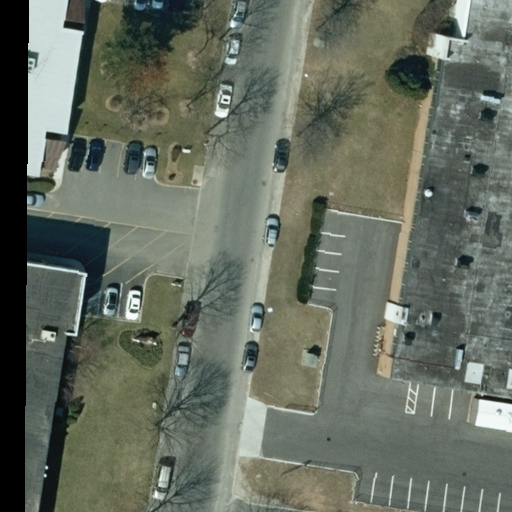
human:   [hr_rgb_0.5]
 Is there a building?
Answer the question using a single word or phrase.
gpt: yes

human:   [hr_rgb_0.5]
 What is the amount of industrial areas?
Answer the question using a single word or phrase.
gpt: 1

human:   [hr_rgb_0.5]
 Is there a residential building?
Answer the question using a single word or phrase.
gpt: no

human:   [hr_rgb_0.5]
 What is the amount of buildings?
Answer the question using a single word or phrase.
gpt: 4

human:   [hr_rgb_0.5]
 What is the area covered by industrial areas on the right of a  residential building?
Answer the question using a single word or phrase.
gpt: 0m2

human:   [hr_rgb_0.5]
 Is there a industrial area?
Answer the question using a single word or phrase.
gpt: yes

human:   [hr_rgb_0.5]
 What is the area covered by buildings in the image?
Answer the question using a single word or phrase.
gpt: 4452m2

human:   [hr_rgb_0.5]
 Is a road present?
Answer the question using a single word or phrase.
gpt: yes

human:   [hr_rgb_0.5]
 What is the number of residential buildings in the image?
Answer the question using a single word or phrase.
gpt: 0

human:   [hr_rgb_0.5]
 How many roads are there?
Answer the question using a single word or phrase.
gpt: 1

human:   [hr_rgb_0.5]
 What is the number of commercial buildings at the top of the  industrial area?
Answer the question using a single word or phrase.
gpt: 2

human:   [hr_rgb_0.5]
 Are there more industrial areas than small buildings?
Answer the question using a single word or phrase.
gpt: no

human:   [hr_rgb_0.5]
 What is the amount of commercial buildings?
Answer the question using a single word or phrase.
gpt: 2

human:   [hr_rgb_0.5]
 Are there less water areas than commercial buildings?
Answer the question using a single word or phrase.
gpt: yes

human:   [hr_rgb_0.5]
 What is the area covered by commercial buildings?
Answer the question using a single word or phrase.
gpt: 789m2

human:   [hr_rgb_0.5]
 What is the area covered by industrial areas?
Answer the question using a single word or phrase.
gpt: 10623m2

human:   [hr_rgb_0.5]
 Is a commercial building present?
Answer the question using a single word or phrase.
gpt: yes

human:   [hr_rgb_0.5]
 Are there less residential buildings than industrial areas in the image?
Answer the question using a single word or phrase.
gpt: yes

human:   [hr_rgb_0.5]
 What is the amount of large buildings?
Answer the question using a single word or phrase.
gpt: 1

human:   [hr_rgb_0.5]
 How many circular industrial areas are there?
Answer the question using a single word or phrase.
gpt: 0

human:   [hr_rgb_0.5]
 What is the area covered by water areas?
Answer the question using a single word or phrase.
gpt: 0m2

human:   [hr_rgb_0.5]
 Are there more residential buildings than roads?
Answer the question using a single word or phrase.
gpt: no

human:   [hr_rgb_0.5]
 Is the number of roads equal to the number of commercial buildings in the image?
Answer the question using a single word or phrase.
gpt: no

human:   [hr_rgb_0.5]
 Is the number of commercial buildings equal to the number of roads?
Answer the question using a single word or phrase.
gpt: no

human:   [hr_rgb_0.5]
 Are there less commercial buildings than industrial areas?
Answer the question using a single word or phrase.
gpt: no

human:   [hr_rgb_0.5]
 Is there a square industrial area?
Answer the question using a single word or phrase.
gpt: no

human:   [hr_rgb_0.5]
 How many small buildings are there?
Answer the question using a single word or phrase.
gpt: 1

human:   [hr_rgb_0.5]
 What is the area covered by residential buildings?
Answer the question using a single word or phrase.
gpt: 0m2

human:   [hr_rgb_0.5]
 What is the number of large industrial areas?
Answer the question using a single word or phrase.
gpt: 1

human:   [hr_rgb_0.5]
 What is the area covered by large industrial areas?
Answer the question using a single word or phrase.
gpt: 10623m2

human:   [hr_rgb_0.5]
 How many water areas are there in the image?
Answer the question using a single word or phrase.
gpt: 0

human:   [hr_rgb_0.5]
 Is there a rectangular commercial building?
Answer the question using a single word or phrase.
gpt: yes

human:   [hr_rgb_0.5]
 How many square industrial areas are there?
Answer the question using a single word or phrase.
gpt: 0

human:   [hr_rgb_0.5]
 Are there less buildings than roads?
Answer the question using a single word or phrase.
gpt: no

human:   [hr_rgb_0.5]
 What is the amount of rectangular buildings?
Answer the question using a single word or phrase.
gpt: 2

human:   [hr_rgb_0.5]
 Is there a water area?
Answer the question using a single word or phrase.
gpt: no

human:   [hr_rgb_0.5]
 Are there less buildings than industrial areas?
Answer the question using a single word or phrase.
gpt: no

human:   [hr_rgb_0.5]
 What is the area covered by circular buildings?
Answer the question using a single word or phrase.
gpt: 0m2

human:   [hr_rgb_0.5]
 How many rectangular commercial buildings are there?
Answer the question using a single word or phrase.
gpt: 1

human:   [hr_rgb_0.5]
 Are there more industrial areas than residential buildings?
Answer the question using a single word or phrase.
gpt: yes

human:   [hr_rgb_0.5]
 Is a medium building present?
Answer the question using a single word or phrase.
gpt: yes

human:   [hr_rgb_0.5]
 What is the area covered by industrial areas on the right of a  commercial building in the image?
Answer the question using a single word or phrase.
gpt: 10623m2

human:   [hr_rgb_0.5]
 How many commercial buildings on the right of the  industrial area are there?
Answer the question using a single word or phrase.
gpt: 0

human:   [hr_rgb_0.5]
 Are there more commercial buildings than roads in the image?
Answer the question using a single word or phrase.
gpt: yes

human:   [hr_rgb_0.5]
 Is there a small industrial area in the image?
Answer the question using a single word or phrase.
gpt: no

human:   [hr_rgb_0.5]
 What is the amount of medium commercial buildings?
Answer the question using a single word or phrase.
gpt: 2

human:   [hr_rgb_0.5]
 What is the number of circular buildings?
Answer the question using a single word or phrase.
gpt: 0

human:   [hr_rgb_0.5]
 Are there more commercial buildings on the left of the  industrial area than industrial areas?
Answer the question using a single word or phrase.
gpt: yes

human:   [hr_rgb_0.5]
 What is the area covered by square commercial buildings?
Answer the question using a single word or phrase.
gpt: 0m2

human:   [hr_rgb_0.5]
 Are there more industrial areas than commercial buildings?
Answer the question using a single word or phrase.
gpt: no

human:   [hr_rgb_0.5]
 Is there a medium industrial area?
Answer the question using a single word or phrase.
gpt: no

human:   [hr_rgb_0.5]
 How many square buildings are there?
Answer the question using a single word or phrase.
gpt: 0

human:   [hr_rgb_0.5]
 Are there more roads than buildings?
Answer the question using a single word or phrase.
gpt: no

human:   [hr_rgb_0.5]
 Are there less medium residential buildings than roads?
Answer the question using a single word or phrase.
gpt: yes

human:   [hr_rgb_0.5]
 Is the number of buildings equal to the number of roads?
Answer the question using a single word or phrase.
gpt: no

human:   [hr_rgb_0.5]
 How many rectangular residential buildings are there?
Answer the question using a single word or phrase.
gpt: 0

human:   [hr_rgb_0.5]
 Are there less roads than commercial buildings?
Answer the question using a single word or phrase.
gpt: yes

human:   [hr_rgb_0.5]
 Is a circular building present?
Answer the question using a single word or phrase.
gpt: no

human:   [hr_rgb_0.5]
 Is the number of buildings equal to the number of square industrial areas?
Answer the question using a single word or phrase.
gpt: no

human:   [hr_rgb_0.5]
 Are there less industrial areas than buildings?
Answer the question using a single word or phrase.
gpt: yes

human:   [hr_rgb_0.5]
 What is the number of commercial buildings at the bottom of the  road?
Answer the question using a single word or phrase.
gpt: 1

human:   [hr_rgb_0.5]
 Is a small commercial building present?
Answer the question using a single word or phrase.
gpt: no

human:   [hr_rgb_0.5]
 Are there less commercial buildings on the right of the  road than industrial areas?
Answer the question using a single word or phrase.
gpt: yes

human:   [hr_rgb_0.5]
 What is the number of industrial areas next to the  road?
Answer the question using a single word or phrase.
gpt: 1